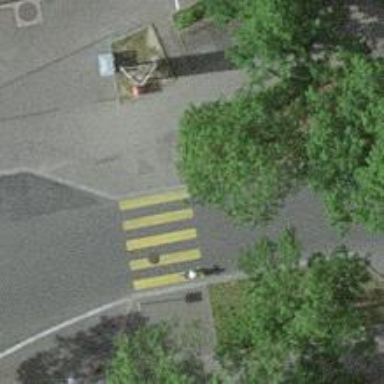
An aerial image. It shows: Kerb barrier.